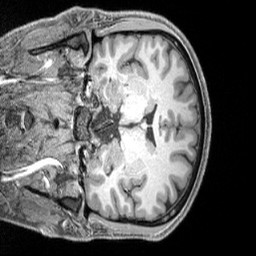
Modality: T1w
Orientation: coronal